Question: I have followed may solutions but none of them works . I wan to know the easiest way to achieve this...(Background images covers the status bar)

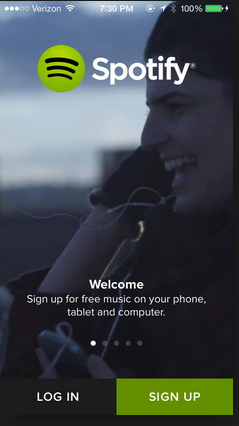
Answer: Please these to your Base Application theme style
'''
<item name="android:windowTranslucentStatus">true</item>
<item name="android:windowTranslucentNavigation">true</item>
'''
You also need to add below property to your parent layout.
'''
android:fitsSystemWindows="true"
'''